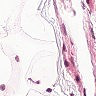
Metastatic tissue present: no